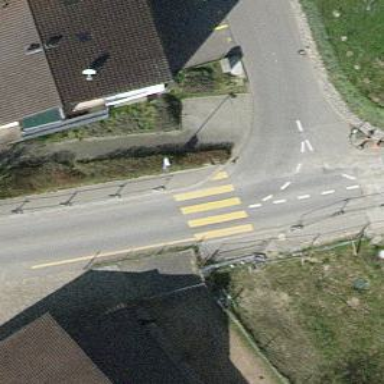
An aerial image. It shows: Zebra crossing on the road.